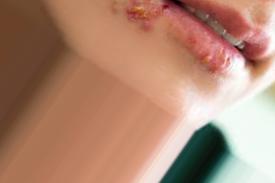
Condition: Mouth Ulcer